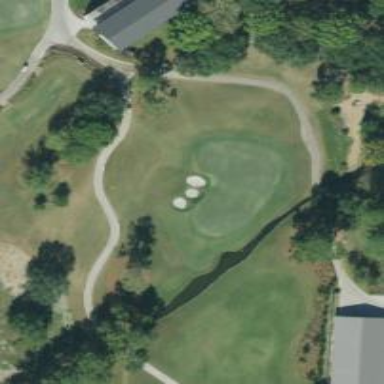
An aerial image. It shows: View of golf hole.